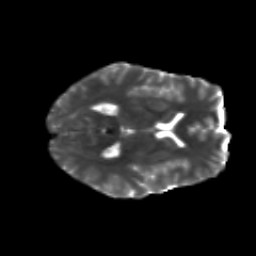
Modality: T2w
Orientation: axial
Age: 25
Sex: male
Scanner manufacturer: siemens
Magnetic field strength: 3 T
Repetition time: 8.8 s
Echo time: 0.085 s